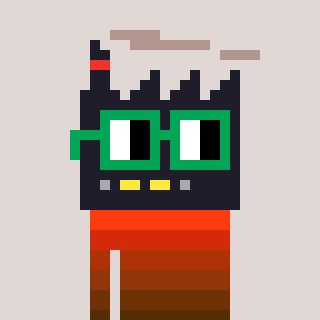
a pixel art character with square green glasses, a factory-shaped head and a bege-colored body on a warm background